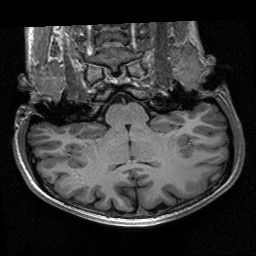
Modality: T1w
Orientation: sagittal
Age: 19
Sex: female
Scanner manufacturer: siemens
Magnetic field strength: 3 T
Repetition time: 2.53 s
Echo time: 0.00267 s